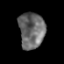
Tissue: prostate
Cell type: Myeloid cells
Senescence score: 0.3094
Nuclear area (px): 911
Mean DAPI intensity: 106.18